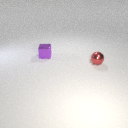
small red metal sphere in front of small purple metal cube